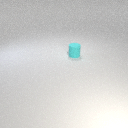
small cyan rubber cylinder